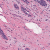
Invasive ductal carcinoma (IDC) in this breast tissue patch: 0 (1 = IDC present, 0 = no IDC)